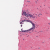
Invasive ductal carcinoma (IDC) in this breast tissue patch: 0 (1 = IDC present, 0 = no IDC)